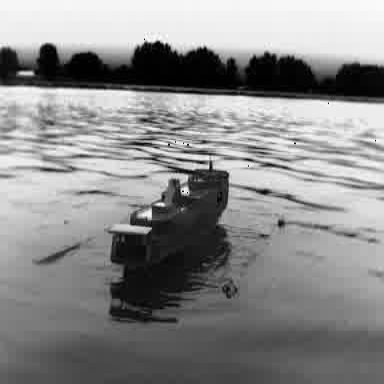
There is a container_ship in the infrared image.